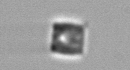
Label: Bacillariophyceae_morphotype1